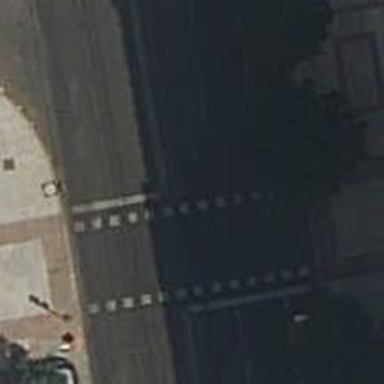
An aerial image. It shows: Footway with traffic signals at crossing.